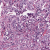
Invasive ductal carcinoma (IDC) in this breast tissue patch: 1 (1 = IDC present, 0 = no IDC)